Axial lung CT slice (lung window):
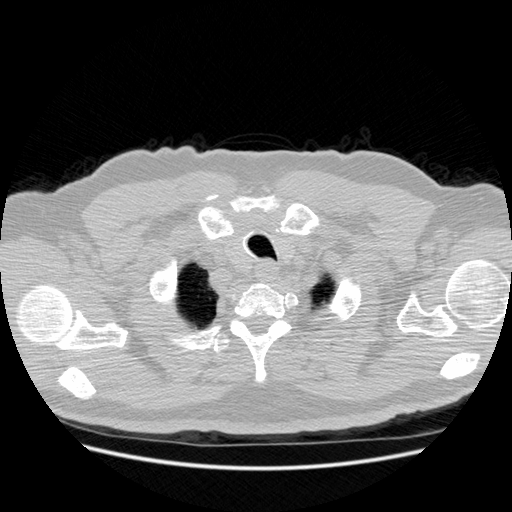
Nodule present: no